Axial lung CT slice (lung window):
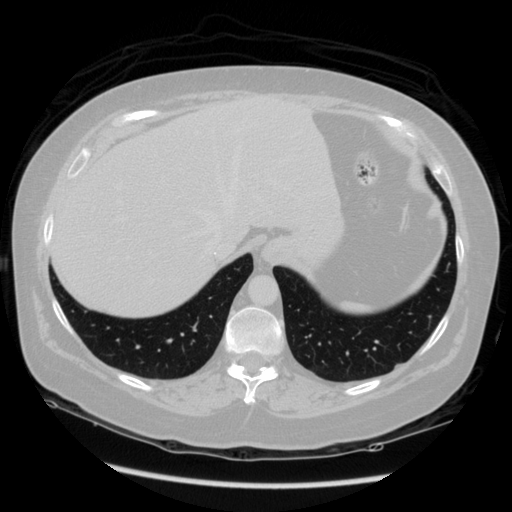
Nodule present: no